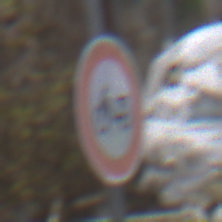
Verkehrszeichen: VerbotMofas
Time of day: MorningAfternoon
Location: Outdoor (Urban)
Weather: PartlyCloudy
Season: NotSpecified
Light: Natural